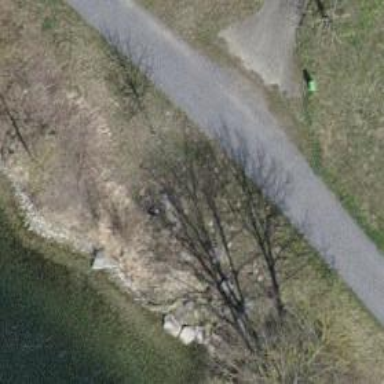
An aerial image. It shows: Red bench.